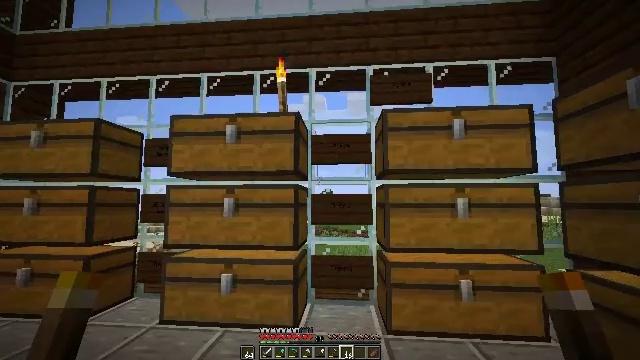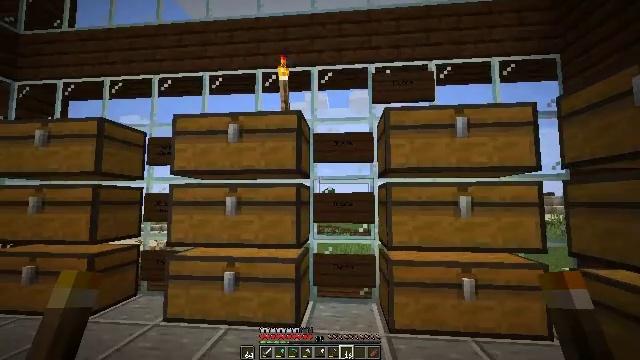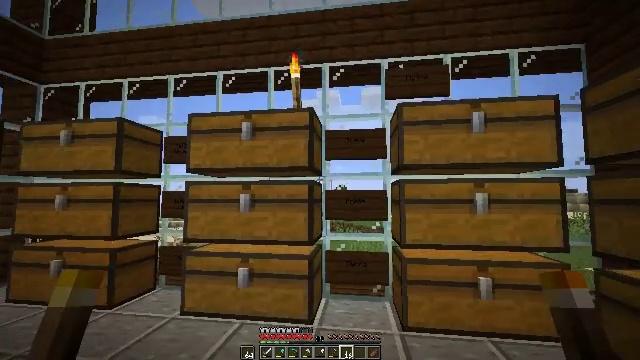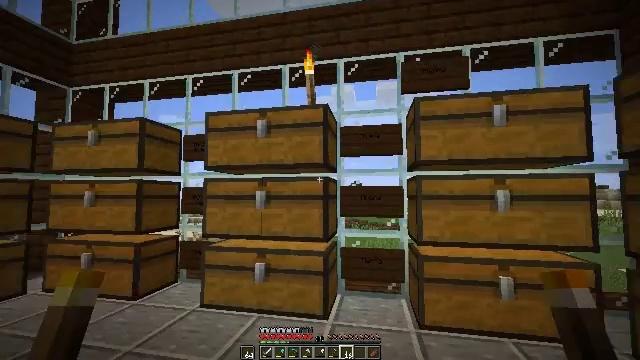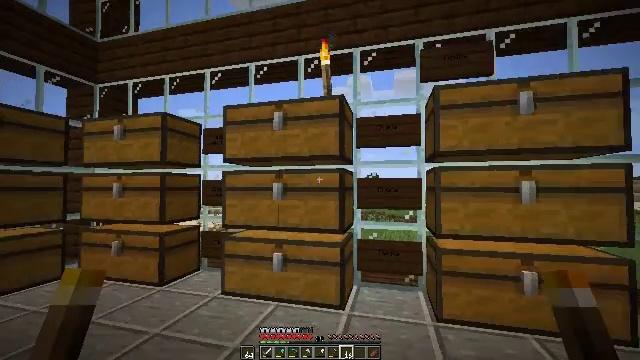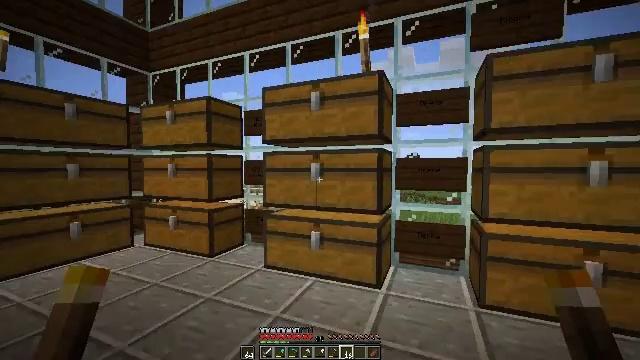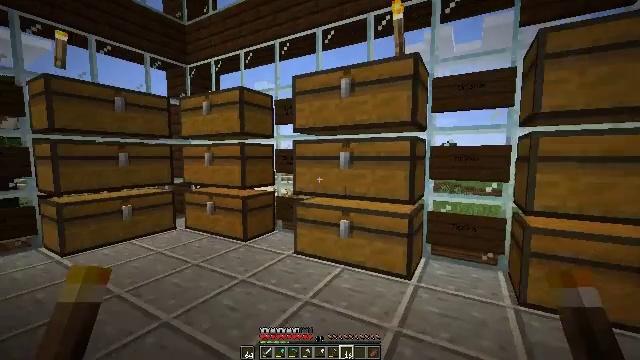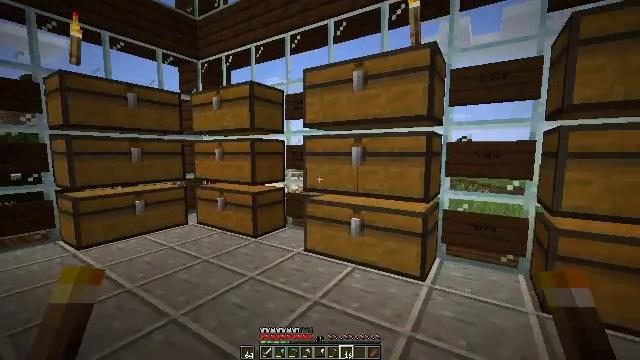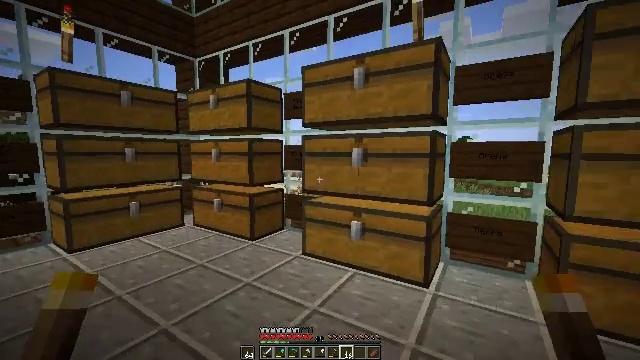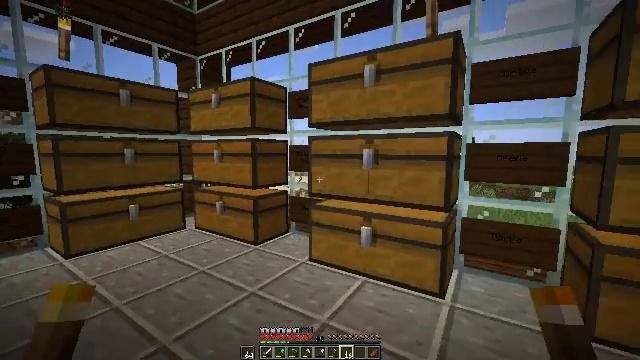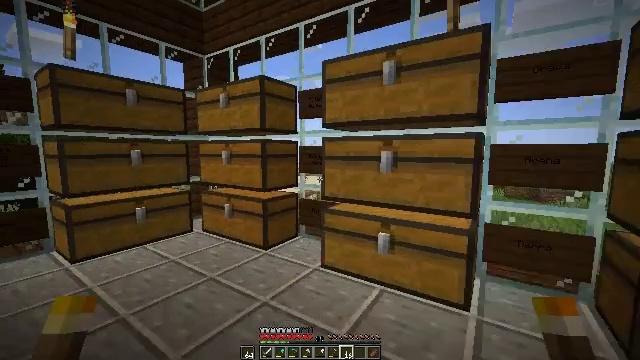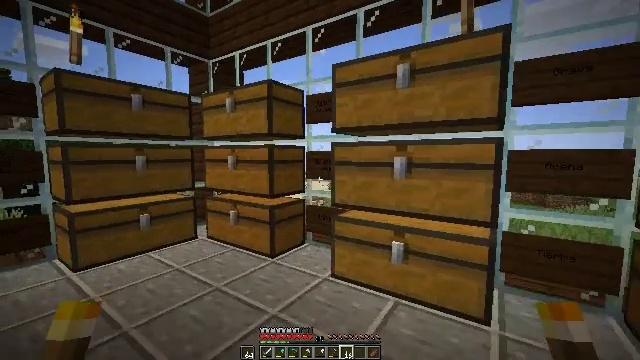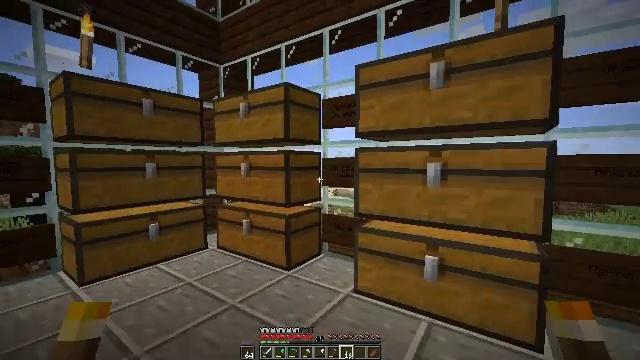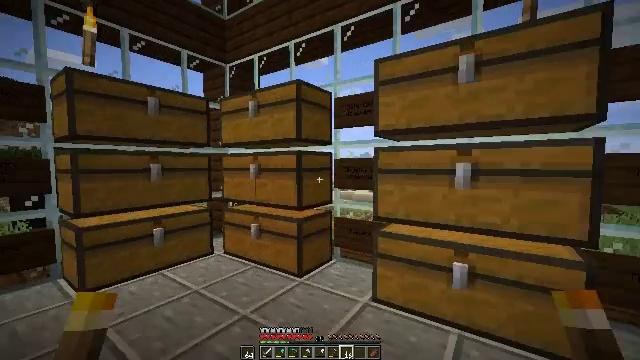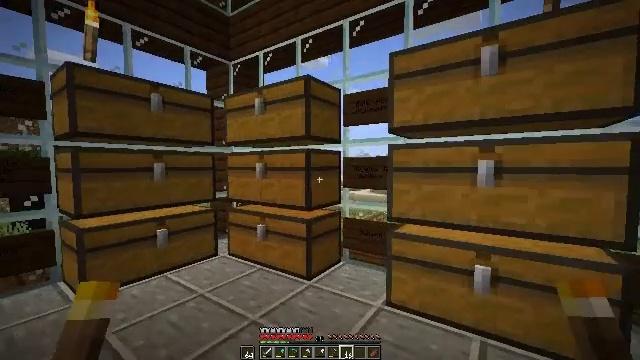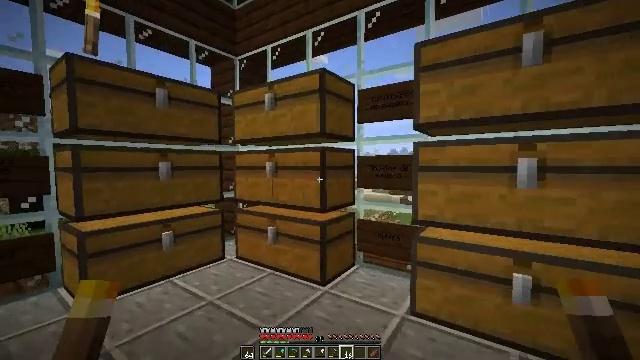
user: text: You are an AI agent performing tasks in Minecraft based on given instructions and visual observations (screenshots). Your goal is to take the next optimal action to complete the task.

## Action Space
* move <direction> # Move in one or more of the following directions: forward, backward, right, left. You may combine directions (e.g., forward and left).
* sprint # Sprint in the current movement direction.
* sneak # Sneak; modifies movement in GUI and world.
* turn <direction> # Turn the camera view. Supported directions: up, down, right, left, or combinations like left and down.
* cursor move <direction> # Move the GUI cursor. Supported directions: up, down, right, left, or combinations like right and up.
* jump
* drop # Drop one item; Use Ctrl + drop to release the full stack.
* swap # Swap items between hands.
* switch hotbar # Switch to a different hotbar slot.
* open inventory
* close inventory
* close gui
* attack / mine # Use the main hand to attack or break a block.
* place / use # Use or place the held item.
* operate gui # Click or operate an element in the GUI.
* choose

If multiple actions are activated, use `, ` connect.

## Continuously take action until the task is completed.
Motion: motion action
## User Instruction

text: Open the crafting table to create a stone button.
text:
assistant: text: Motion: no_op
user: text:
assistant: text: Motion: turn left
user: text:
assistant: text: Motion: turn left
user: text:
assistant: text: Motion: turn left and down
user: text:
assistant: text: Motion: turn left and down
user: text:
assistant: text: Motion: move forward, turn left and down
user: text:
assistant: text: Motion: move forward, turn left
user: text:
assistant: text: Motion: move forward and move left
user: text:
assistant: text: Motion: move forward and move left
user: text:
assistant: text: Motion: move forward and move left
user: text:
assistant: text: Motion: move forward and move left, turn up
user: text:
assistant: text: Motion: move forward and move left, turn up
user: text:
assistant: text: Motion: move forward and move left
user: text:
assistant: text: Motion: move forward and move left
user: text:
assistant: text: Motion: move forward and move left
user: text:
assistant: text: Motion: move forward and move left
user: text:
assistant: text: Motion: move forward and move left, turn right
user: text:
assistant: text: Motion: turn right
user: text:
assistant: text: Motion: turn right and down
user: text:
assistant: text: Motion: turn right
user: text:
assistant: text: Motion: turn right
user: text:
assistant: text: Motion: turn right
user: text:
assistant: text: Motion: move forward
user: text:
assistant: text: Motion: move forward
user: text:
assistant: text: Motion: move forward
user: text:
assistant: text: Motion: move forward
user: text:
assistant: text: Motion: move forward
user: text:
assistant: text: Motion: move forward
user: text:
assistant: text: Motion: move forward
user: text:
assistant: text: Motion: move forward